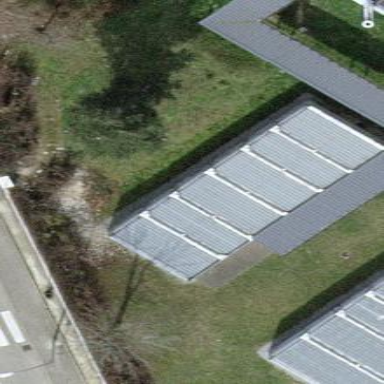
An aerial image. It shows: View of roof of building.